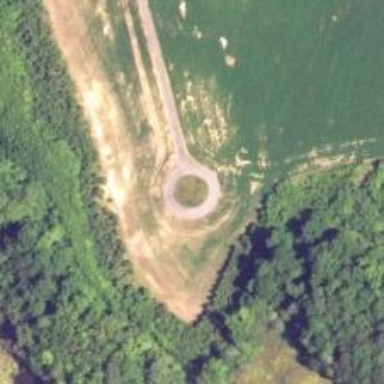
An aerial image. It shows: Turning loop on the road.